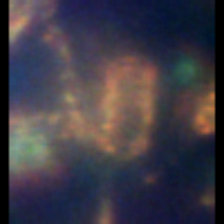
Taxon: Diatom_aggregate
Group: Diatoms